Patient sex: F
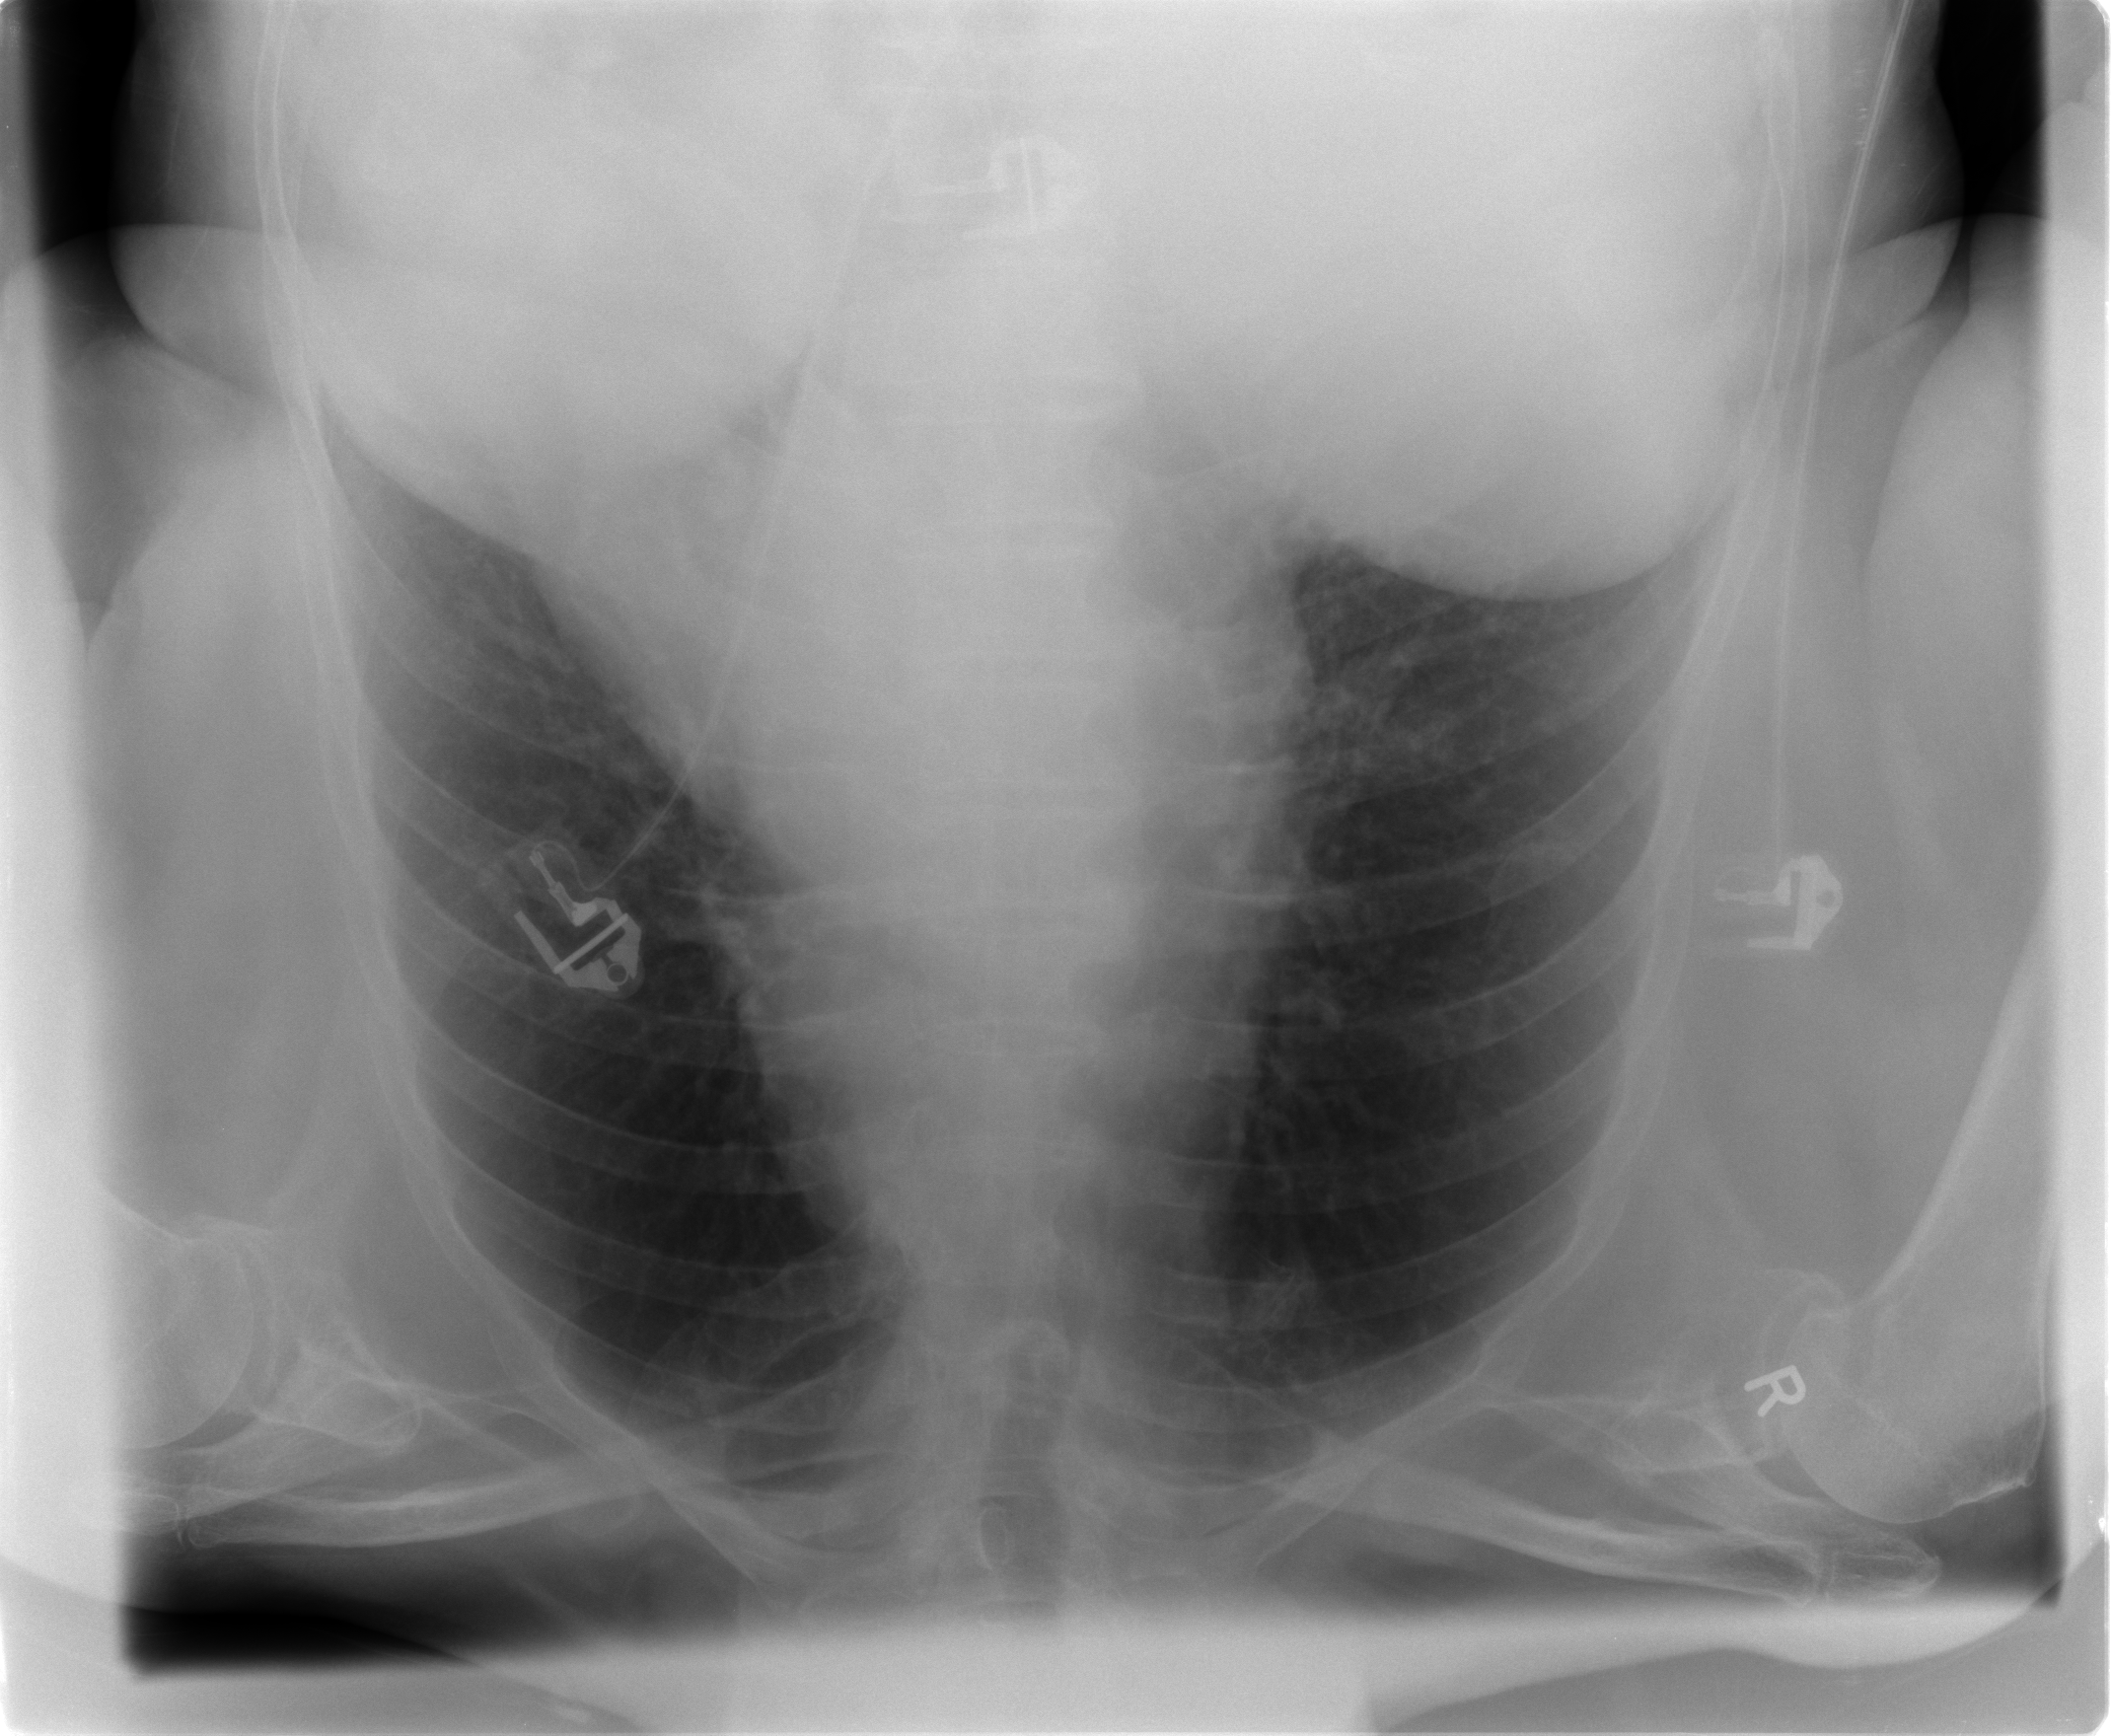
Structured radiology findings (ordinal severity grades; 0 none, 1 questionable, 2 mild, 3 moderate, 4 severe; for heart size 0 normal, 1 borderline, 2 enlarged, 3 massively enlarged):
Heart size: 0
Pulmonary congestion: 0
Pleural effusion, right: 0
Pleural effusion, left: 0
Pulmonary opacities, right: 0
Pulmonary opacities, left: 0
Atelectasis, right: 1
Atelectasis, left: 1